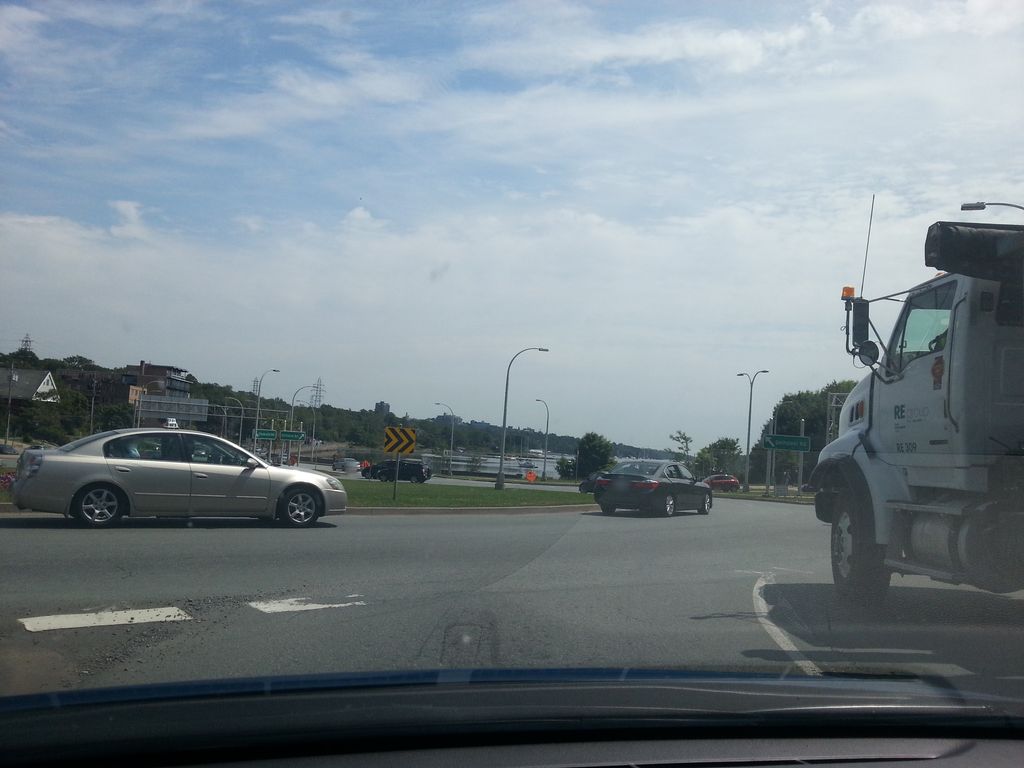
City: halifax